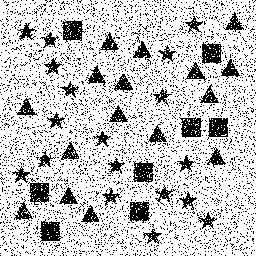
Squares: 8
Triangles: 16
Stars: 18
Total shapes: 42